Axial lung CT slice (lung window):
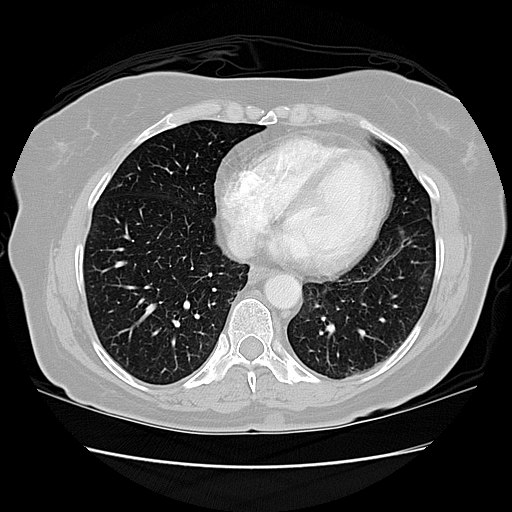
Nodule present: no